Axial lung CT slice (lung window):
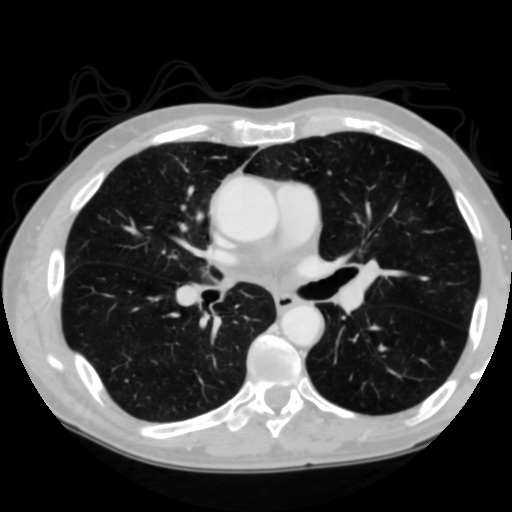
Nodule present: no